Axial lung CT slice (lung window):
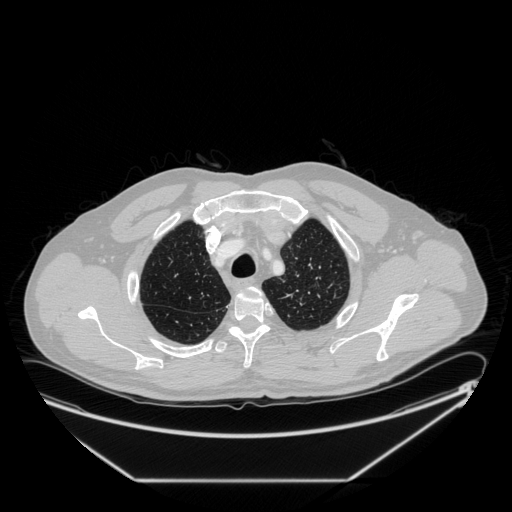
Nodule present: no